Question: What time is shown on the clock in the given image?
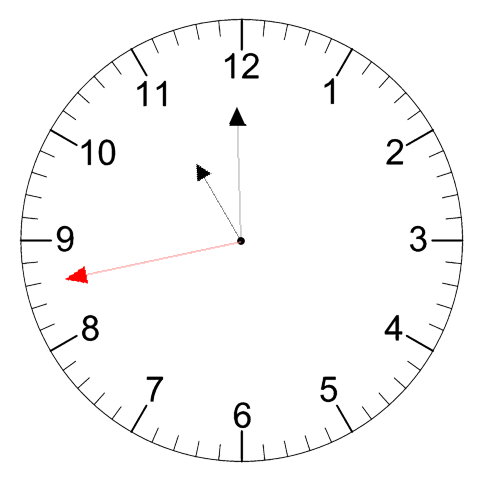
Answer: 10:59:43